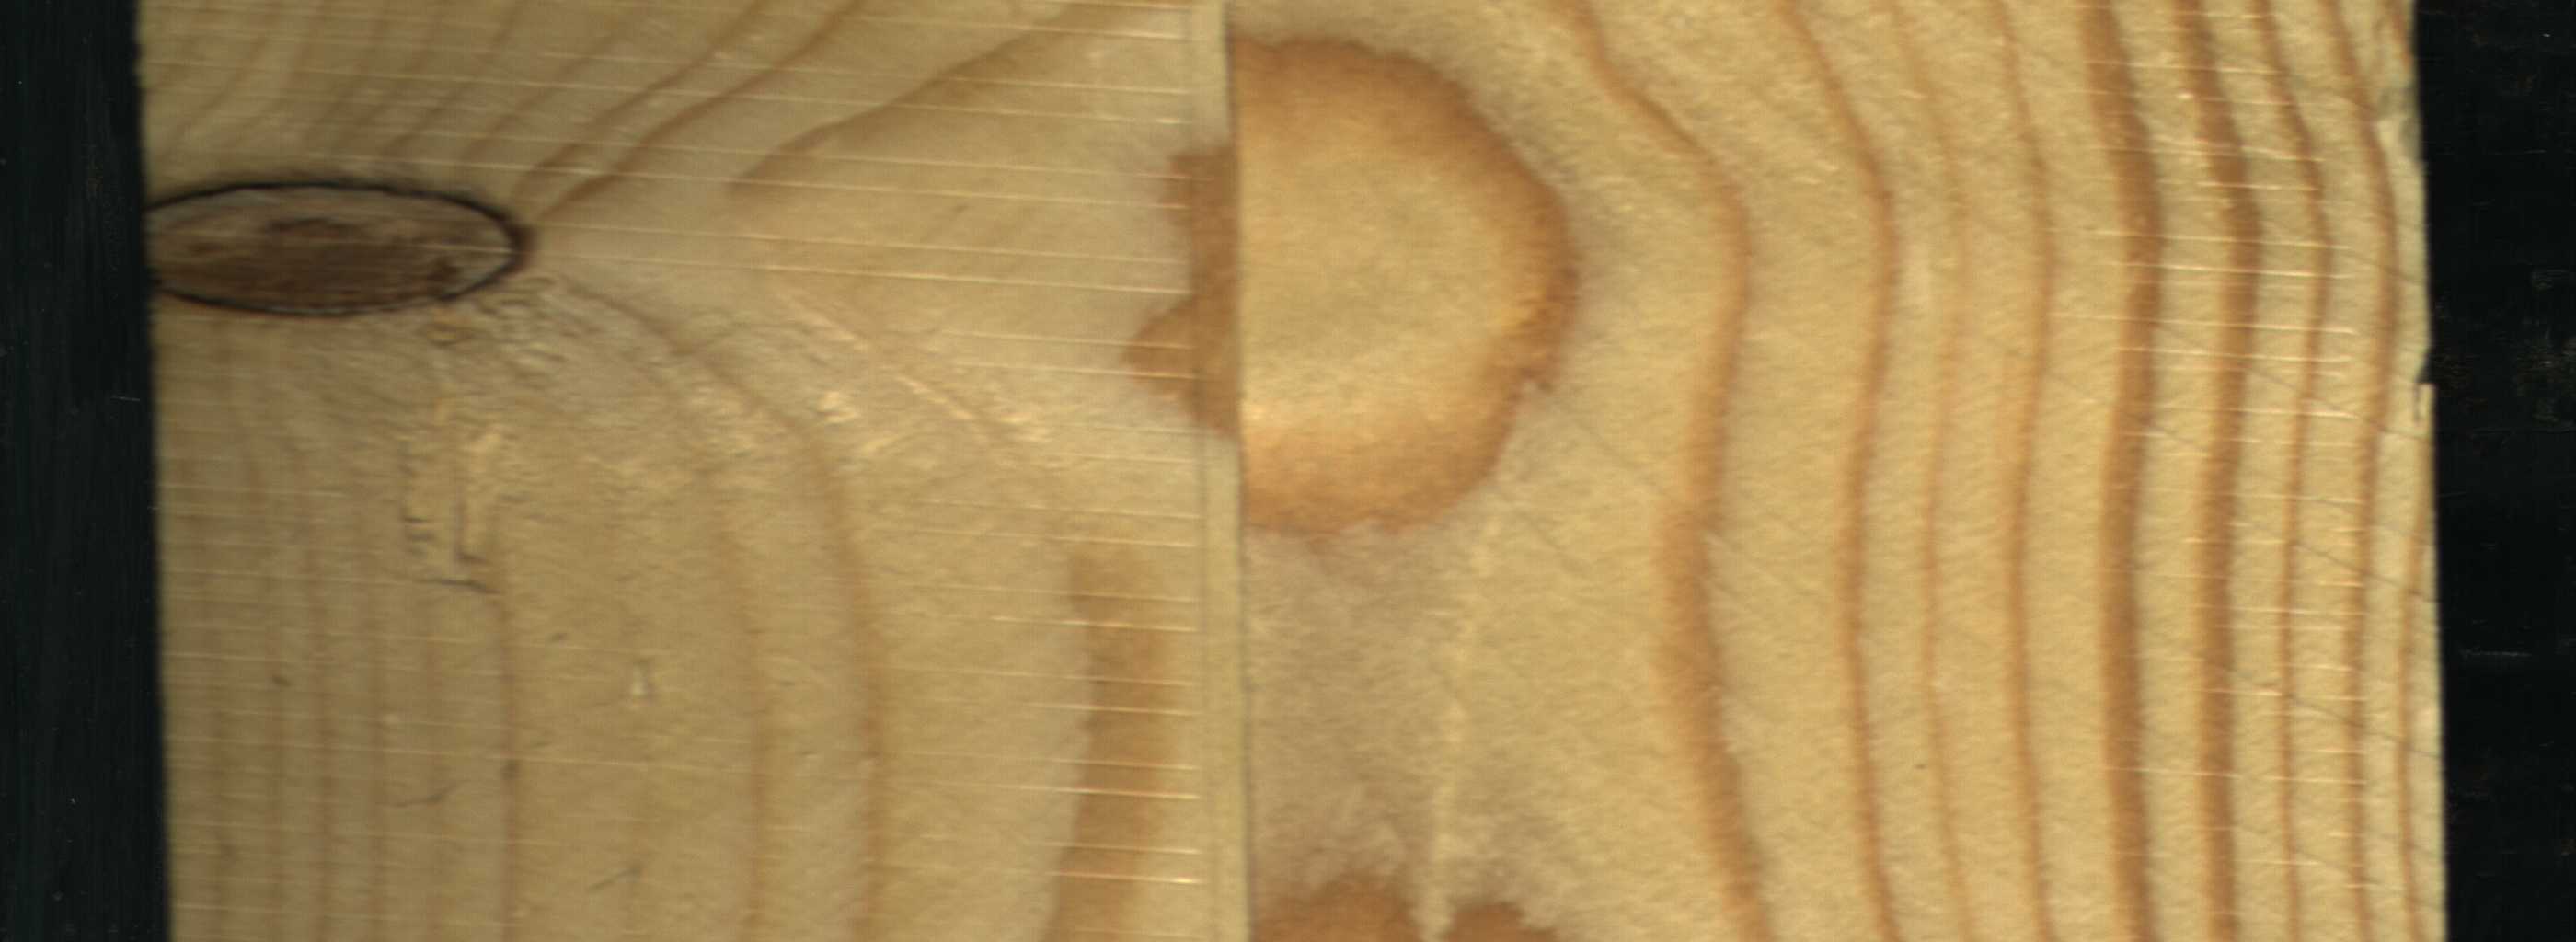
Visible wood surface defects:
Dead_Knot